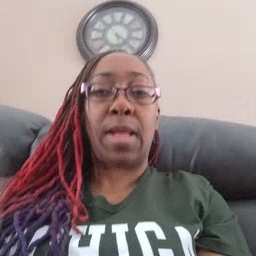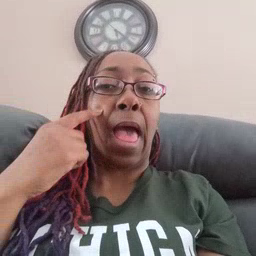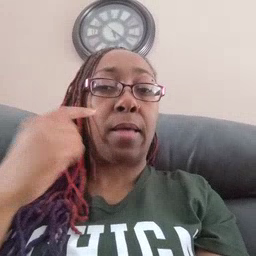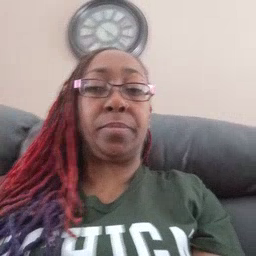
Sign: eye